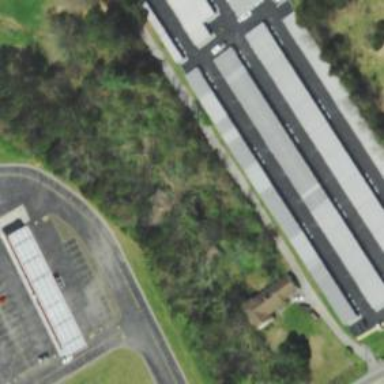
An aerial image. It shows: Warehouse.